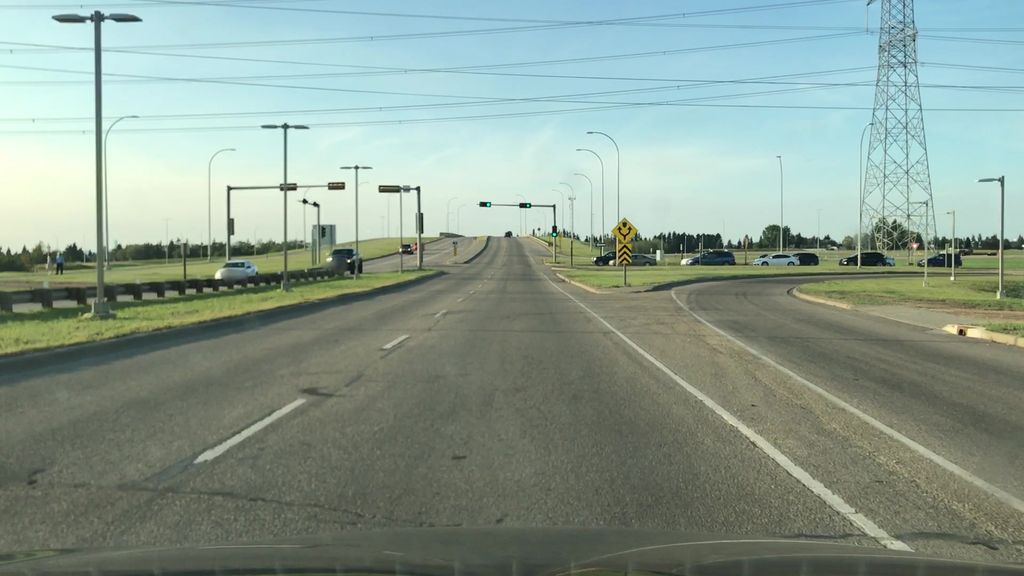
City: edmonton